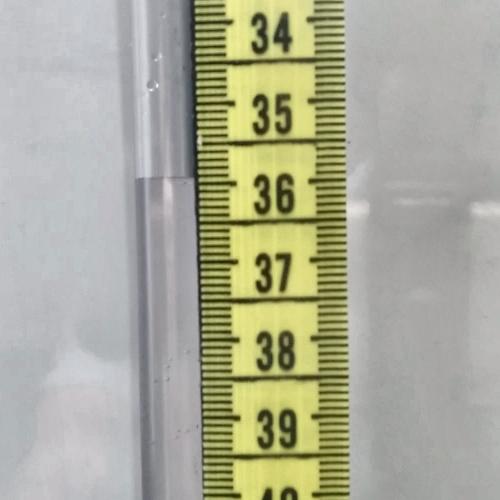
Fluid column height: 35.9 cm